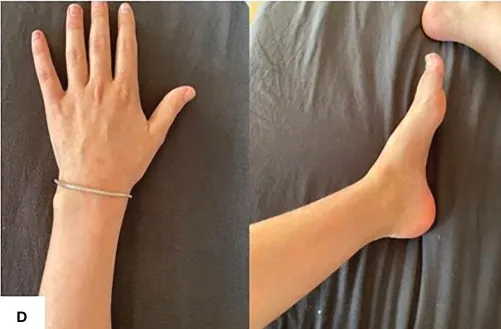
(C) Initial re-epithelization on day +17.
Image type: medical_photograph (skin_photograph)